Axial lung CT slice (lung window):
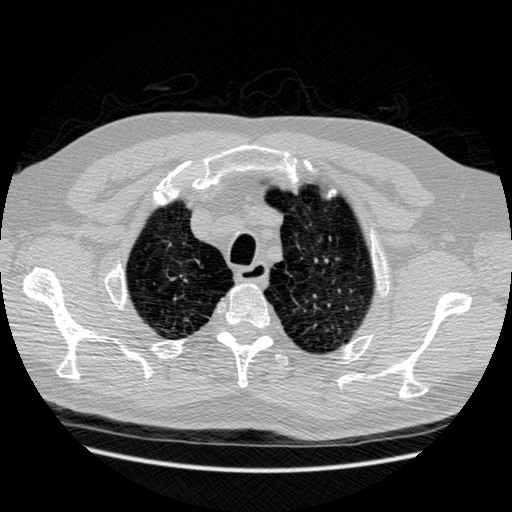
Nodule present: no